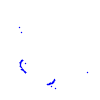
Particle: proton